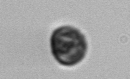
Label: Dinophyceae